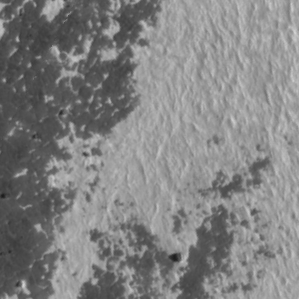
Label: frost